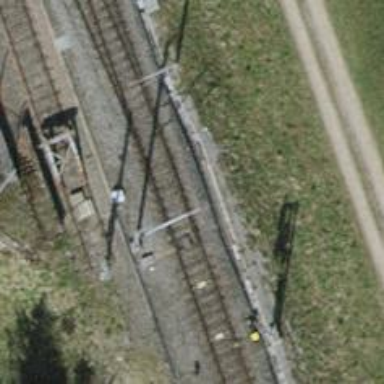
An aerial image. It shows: Railway switch.